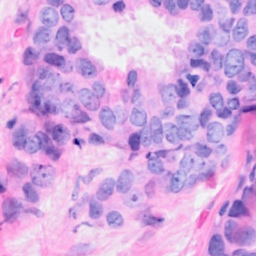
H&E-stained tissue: Breast